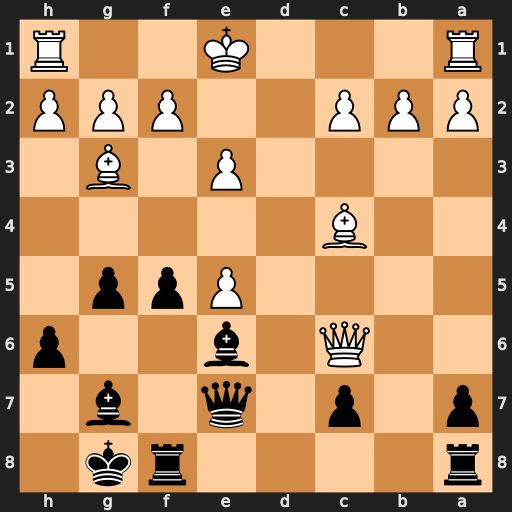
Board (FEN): r4rk1/p1p1q1b1/2Q1b2p/4Ppp1/2B5/4P1B1/PPP2PPP/R3K2R
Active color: b
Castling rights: KQ
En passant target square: -
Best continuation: Qb4+ c3 Qxc4 Qxc4 Bxc4